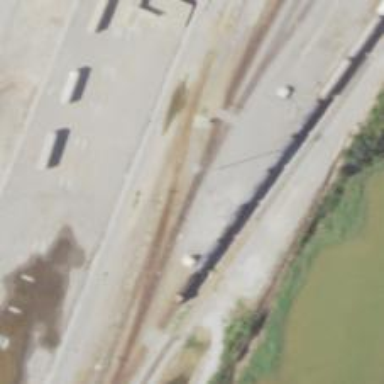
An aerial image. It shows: Railway spur service.